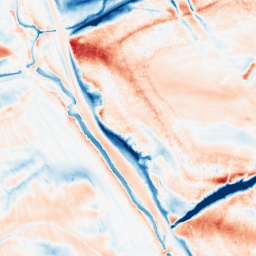
Category: classical
Decomposition family: gaussian_anisotropic
Decomposition parameters: sigma_x: 2
sigma_y: 10
Upsampling method: bicubic_16x
Upsampling parameters: scale: 16
Upsampling scale: 16